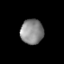
Tissue: lung
Cell type: Others
Senescence score: 0.2093
Nuclear area (px): 563
Mean DAPI intensity: 136.414